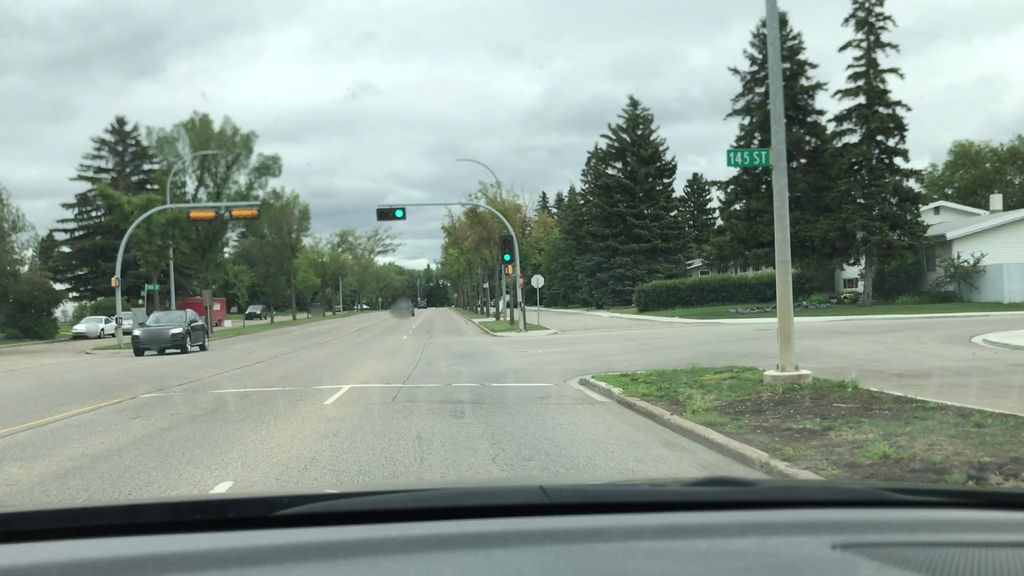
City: edmonton